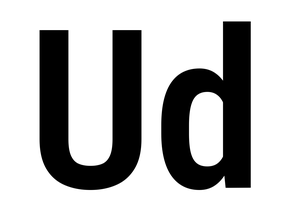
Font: Roboto_Condensed_SemiBold